Field crop: tomato
Growth stage: 1
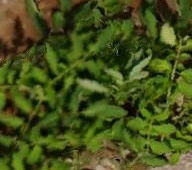
Species: tomato